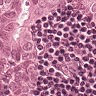
Metastatic tissue present: yes